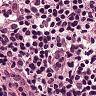
Metastatic tissue present: no